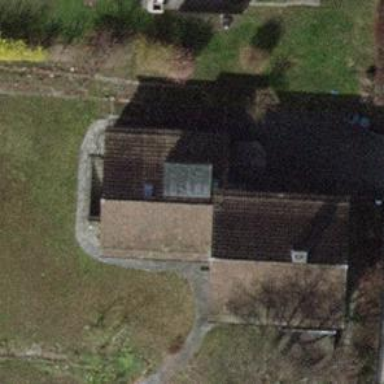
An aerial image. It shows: Detached building.